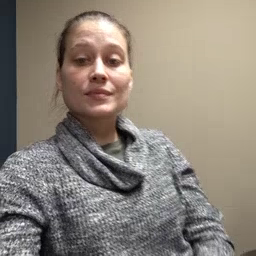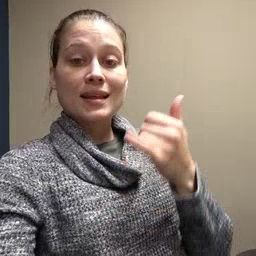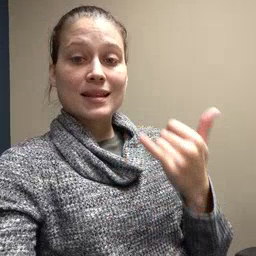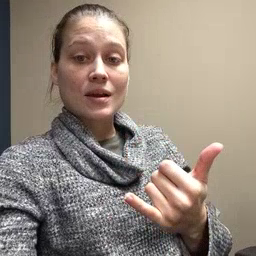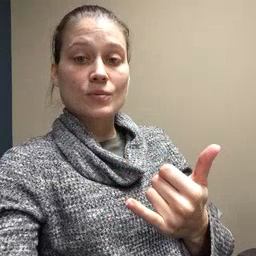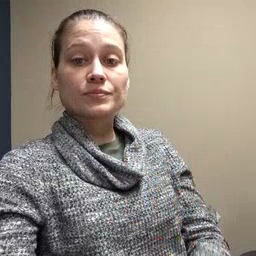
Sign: now